Frequency: 95000
Velocity: 0,2945
Power: 19,1
Pulse duration: 0,0000001
Pass count: 1
Magnification: 10
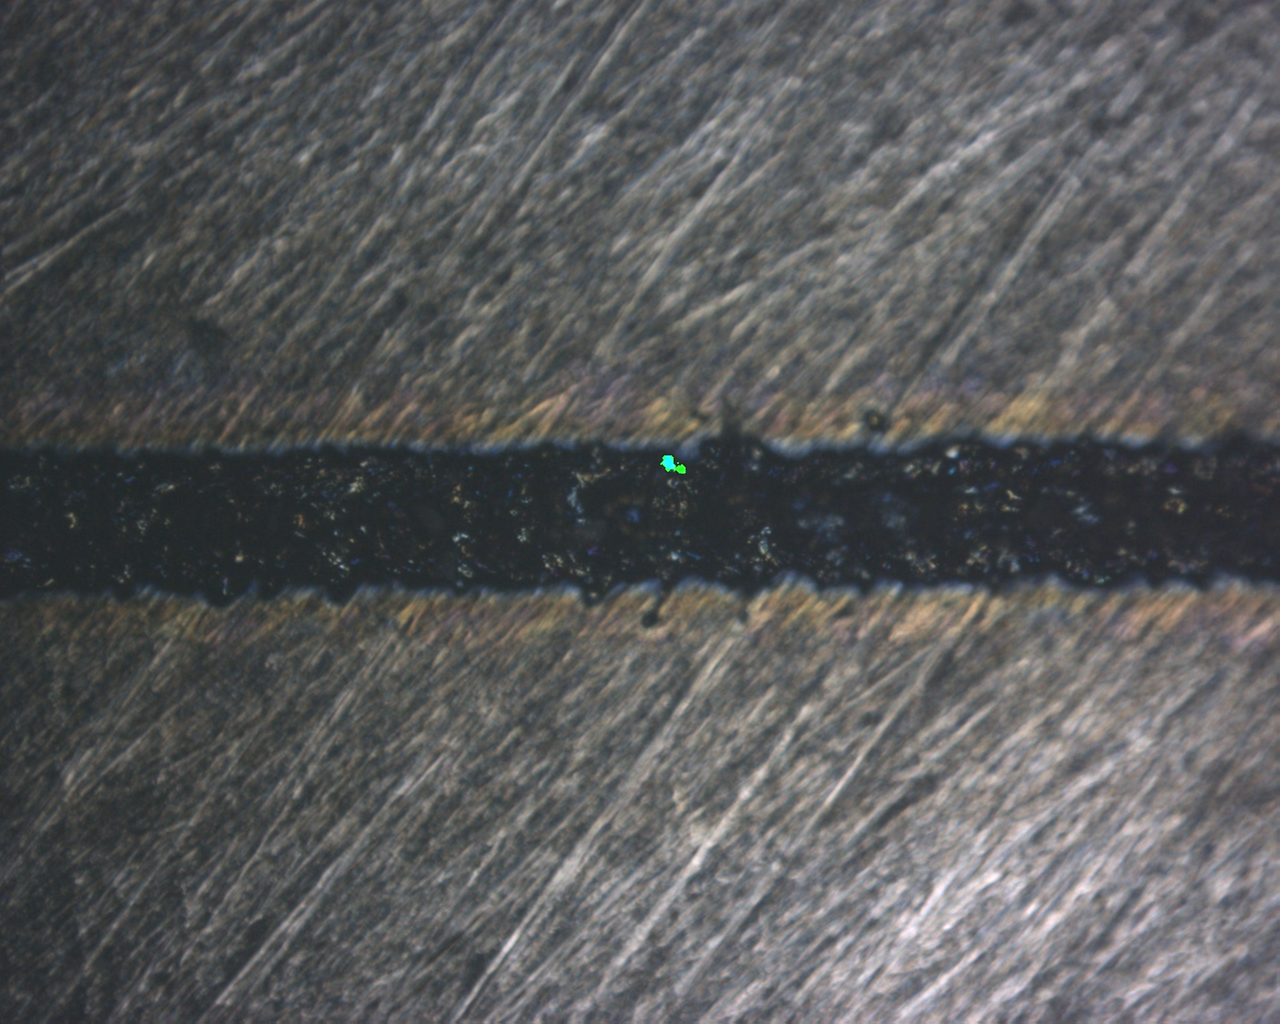
Measured width: 135.803
Other width: 52.9245